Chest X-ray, PA view. Patient: 61 years old, sex M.
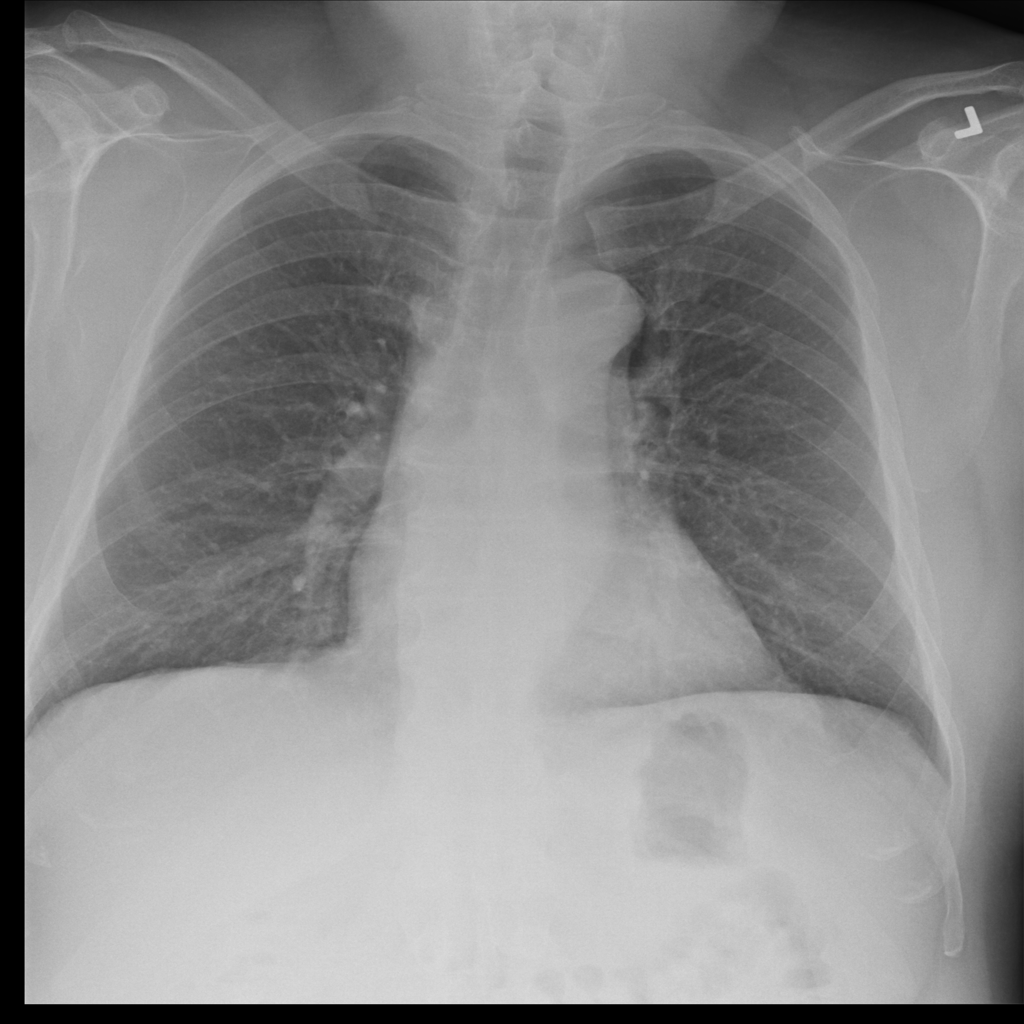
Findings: No Finding